Question: I need to make a mega menu similar to one as show in image below

So far i have been able to make it work to some extent example on <URL>.
So far i have some design issue and one functionality issue.
When i try to hide the default text for each dropdown menu '//$(this).find(".nav-info").hide();' then Menu 4 & 5 does not show up on right side.
I am actually trying to create a menu similar to one as on this <URL>.
One this website they also show a default text for parent menu which i dont need actually.
I modified script to show the first li of submenu it works find for Parent menu ONE, TWO but creates alignment problem for MENU FOUR and FIVE.
I would appreciate if some can help me fix this issue...
CODE
'''
<div class="container_16">
<div class="nav-main grid_16">
<div class="wrap-nav-media">
<ul id="nav-top-media">
<!-- ONE -->
<li class="nav-item-1"><a href="../company-overview">Parent Menu One</a>
<div style="display: none;" class="inner-nav-media">
<ul>
<li class=""><a class="current" href="../directors" rel="sub-1-relative-1">sub-1-relative-1</a>
</li>
<li class=""><a class="current" href="../management-team" rel="sub-1-relative-2">sub-1-relative-2</a>
</li>
<li class="last"><a class="current" href="../tems.html" rel="sub-1-relative-3">sub-1-relative-3</a>
</li>
</ul>
<div style="display: block;" class="menu-page first" id="mega-sub-1-relative-1"> <a href="../board-of-directors" title="Board of Directors" rel="nofollow" class="thumb">
<div style="height:80px width:80px; background-color:yellow;float:right;">IMAGE</div>
</a>
<div>
<p>Brief Contents will show up here sub-1-relative-1</p>
</div>
</div>
<div style="display: block;" class="menu-page" id="mega-sub-1-relative-2"> <a href="../management-team" title="Management Team" rel="nofollow" class="thumb">
<div style="height:80px width:80px; background-color:yellow; float:right;">IMAGE</div>
</a>
<div>
<p>Brief Contents will show up here sub-1-relative-2</p>
</div>
</div>
<div style="display: none;" class="menu-page" id="mega-sub-1-relative-3"> <a href="../vision.html" title="Vision" rel="nofollow" class="thumb">
<div style="height:80px width:80px; background-color:yellow;float:right;">IMAGE</div>
</a>
<div>
<p>Brief Contents will show up here sub-1-relative-3</p>
</div>
</div>
</div>
</li>
<!-- TWO -->
<li class="nav-item-2"> <a href="../capabilities">Parent Menu TWO</a>
<div style="display: none;" class="inner-nav-media">
<ul>
<li class=""><a class="current" href="../infrastructure" rel="sub-2-relative-1">sub-2-relative-1</a>
</li>
<li class=""><a class="current" href="../capabilities/building" rel="sub-2-relative-2">sub-2-relative-2</a>
</li>
<li class="last"><a class="current" href="../capabilities/rail" rel="sub-2-relative-3">sub-2-relative-3</a>
</li>
</ul>
<div style="display: none;" class="menu-page first" id="mega-sub-2-relative-1"> <a href="../infrastructure" title="Infrastructure" rel="nofollow" class="thumb">
<div style="height:80px width:80px; background-color:yellow;float:right;">IMAGE</div>
</a>
<div>
<p>Brief Contents will show up here sub-2-relative-1</p>
</div>
</div>
<div style="display: none;" class="menu-page" id="mega-sub-2-relative-2"> <a href="../building" title="Building" rel="nofollow" class="thumb">
<div style="height:80px width:80px; background-color:yellow;float:right;">IMAGE</div>
</a>
<div>
<p>Brief Contents will show up here sub-2-relative-2</p>
</div>
</div>
<div style="display: none;" class="menu-page" id="mega-sub-2-relative-3"> <a href="../rail" title="Rail" rel="nofollow" class="thumb">
<div style="height:80px width:80px; background-color:yellow;float:right;">IMAGE</div>
</a>
<div>
<p>Brief Contents will show up here sub-2-relative-3</p>
</div>
</div>
</div>
</li>
<li class="nav-item-3"><a href="../projects">THREE</a>
</li>
<li class="nav-item-4"> <a href="../-businesses">FOUR</a>
<div style="display: none;" class="inner-nav-media">
<div style="display: block; float:right;" class="menu-page nav-info"> <a class="thumb" rel="nofollow" title=" Businesses" href="../businesses">
<div style="height:80px width:80px; background-color:yellow;float:right;">IMAGE</div>
</a>
<div>
<p>TEXT will be here...</p>
</div>
</div>
<ul>
<li class=""> <a class="current" href="2.html" rel="sub-4-relative-1">sub-4-relative-1</a>
</li>
<li class=""> <a class="current" href="1.html" rel="sub-4-relative-2">sub-4-relative-2</a>
</li>
</ul>
<div style="display: none;" class="menu-page first" id="mega-sub-4-relative-1"> <a href="../group.html" title="" rel="nofollow" class="thumb">
<img src="HLG-Mega-Menu_files/20110602_1-ARG.jpg" alt="">
</a>
<div>
<p>TEXT will be here...</p>
</div>
</div>
<div style="display: none;" class="menu-page" id="mega-sub-4-relative-2"> <a href="../advance-water-and-environmentawe.html" title="Advance Water and Environment (AWE)" rel="nofollow" class="thumb">
<img src="HLG-Mega-Menu_files/20121024_AWG-220x165.jpg" alt="Advance Water and Environment (AWE)">
</a>
<div>
<p>TEXT will be here...</p>
</div>
</div>
</div>
</li>
<li class="last nav-item-5"><a href="../sustainability">FIVE</a>
<div style="display: none;" class="inner-nav-media">
<div style="display: block;" class="menu-page nav-info"> <a class="thumb" rel="nofollow" title="" href="">
<div style="height:80px width:80px; background-color:yellow;float:right;">IMAGE</div>
</a>
<div>
<p>This is Default text when i try to hide this then this menu moves to left</p>
</div>
</div>
<ul>
<li class=""><a class="current" href="" rel="sub-5-relative-1">sub-5-relative-1</a>
</li>
<li class=""><a class="current" href="" rel="sub-5-relative-2">sub-5-relative-2</a>
</li>
<li class=""><a class="current" href="" rel="sub-5-relative-3">sub-5-relative-3</a>
</li>
<li class="last"><a class="current" href="" rel="sub-5-relative-4">sub-5-relative-4</a>
</li>
</ul>
<div style="display: none;" class="menu-page first" id="mega-sub-5-relative-1"> <a href="../safety.html" title="" rel="nofollow" class="thumb">
<div style="height:80px width:80px; background-color:yellow;float:right;">IMAGE</div>
</a>
<div>
<p>Brief Contents will show up here sub-5-relative-3</p>
</div>
</div>
<div style="display: none;" class="menu-page" id="mega-sub-5-relative-2"> <a href="../environment.html" title="Environment" rel="nofollow" class="thumb">
<div style="height:80px width:80px; background-color:yellow;float:right;">IMAGE</div>
</a>
<div>
<p>Brief Contents will show up here sub-5-relative-2</p>
</div>
</div>
<div style="display: none;" class="menu-page" id="mega-sub-5-relative-3"> <a href="../community.html" title="Community" rel="nofollow" class="thumb">
<div style="height:80px width:80px; background-color:yellow;float:right;">IMAGE</div>
</a>
<div>
<p>Brief Contents will show up here sub-5-relative-3</p>
</div>
</div>
<div style="display: none;" class="menu-page" id="mega-sub-5-relative-4"> <a href="../quality.html" title="Quality" rel="nofollow" class="thumb">
<div style="height:80px width:80px; background-color:yellow;float:right;">IMAGE</div>
</a>
<div>
<p>Brief Contents will show up here sub-5-relative-4</p>
</div>
</div>
</div>
</li>
</ul>
</div>
</div>
</div>
</div>
'''
UPDATE:
WHEN i try to hide html code block show below it break the alignment of MENU FOUR & FIVE using '$(this).find(".nav-info").hide();'
'''
<div style="display: block;" class="menu-page nav-info"> <a class="thumb" rel="nofollow" title="" href="">
<div style="height:80px width:80px; background-color:yellow;float:right;">IMAGE</div>
</a>
<div>
<p>This is Default text when i try to hide this then this menu moves to left</p>
</div>
</div>
'''
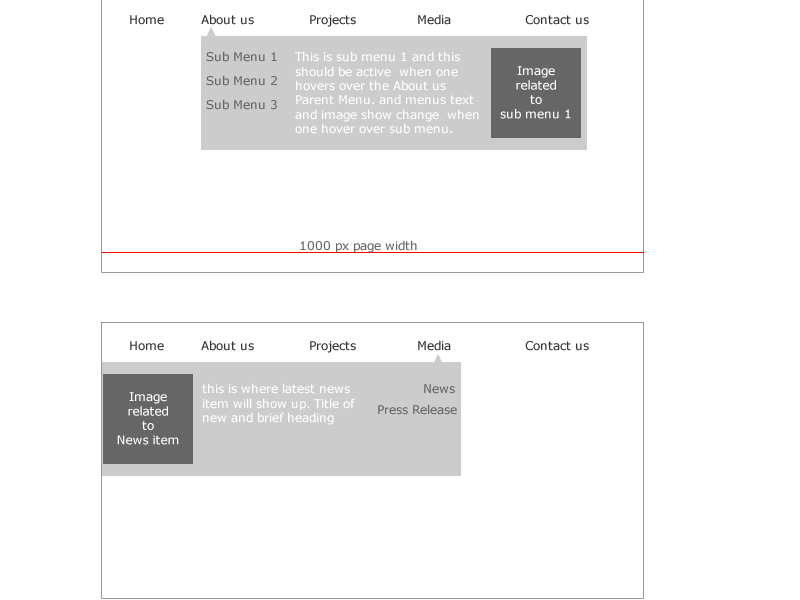
Answer: I checked the site you were referring for the example And you can achieve the same with plain CSS and few lines of jQuery. Here is my way:
'''
<nav class="nav-wrapper">
<ul class="nav">
<li><a href="#">Menu One</a>
<div class="dropdown">
<ul>
<li><a href="#">Sub menu one</a>
<div class="dd-panel">
<img class="media" src="http://lorempixel.com/200/160/animals/" alt="image" />
<p class="media-caption"><strong>Menu one - sub menu one</strong>Aliquam erat volutpat. Quisque porta varius tortor, ac luctus lorem condimentum vel. Mauris venenatis justo id fringilla tincidunt.</p>
</div>
</li>
<li><a href="#">Sub menu two</a>
<div class="dd-panel">
<img class="media" src="http://lorempixel.com/200/160/" alt="image" />
<p class="media-caption"><strong>Menu one - sub menu two</strong>Aliquam erat volutpat. Quisque porta varius tortor, ac luctus lorem condimentum vel. Mauris venenatis justo id fringilla tincidunt.</p>
</div>
</li>
<li><a href="#">Sub menu three</a>
<div class="dd-panel">
<img class="media" src="http://lorempixel.com/200/160/business/" alt="image" />
<p class="media-caption"><strong>Menu one - sub menu three</strong>Aliquam erat volutpat. Quisque porta varius tortor, ac luctus lorem condimentum vel. Mauris venenatis justo id fringilla tincidunt.</p>
</div>
</li>
<li><a href="#">Sub menu four</a>
<div class="dd-panel">
<img class="media" src="http://lorempixel.com/200/160/people/" alt="image" />
<p class="media-caption"><strong>Menu one - sub menu four</strong>Aliquam erat volutpat. Quisque porta varius tortor, ac luctus lorem condimentum vel. Mauris venenatis justo id fringilla tincidunt.</p>
</div>
</li>
</ul>
</div>
</li>
<li><a href="#">Menu Two</a></li>
<li><a href="#">Menu Three</a>
<div class="dropdown">
<ul>
<li><a href="#">sample link</a></li>
<li><a href="#">sample link</a></li>
<li><a href="#">sample link</a></li>
<li><a href="#">sample link</a></li>
</ul>
</div>
</li>
<li><a href="#">Menu Long Three</a></li>
<li><a href="#">Menu Four &amp; Long</a>
<div class="dropdown">
<ul>
<li><a href="#">Sub menu inner</a>
<div class="dd-panel">
<img class="media" src="http://lorempixel.com/200/160/animals/" alt="image" />
<p class="media-caption"><strong>Menu Four &amp; Long - sub menu inner </strong>Lorem ipsum dolor sit amet, consectetur adipiscing elit. Nullam turpis magna, condimentum sit amet interdum quis, gravida accumsan risus. Donec vulputate dolor in turpis ornare, sed dictum ligula pretium. Nullam sed dolor mollis magna auctor porttitor. Duis sem sem, pretium non lorem vitae, lacinia eleifend ligula. Aliquam ipsum erat, gravida eget hendrerit in, fermentum vel odio. Aliquam erat volutpat. Quisque porta varius tortor, ac luctus lorem condimentum vel. Mauris venenatis justo id fringilla tincidunt. </p>
</div>
</li>
<li><a href="#">Sub menu two</a>
<div class="dd-panel">
<img class="media" src="http://lorempixel.com/200/160/animals/" alt="image" />
<p class="media-caption"><strong>Menu one - sub menu one</strong>Aliquam erat volutpat. Quisque porta varius tortor, ac luctus lorem condimentum vel. Mauris venenatis justo id fringilla tincidunt.</p>
</div>
</li>
<li><a href="#">Sub menu three</a>
<div class="dd-panel">
<img class="media" src="http://lorempixel.com/200/160/animals/" alt="image" />
<p class="media-caption"><strong>Menu one - sub menu one</strong>Aliquam erat volutpat. Quisque porta varius tortor, ac luctus lorem condimentum vel. Mauris venenatis justo id fringilla tincidunt.</p>
</div>
</li>
<li><a href="#">Sub menu four</a></li>
<li><a href="#">Sub menu having long texxt</a>
<div class="dd-panel">
<img class="media" src="http://lorempixel.com/200/160/animals/" alt="image" />
<p class="media-caption"><strong>Menu one - sub menu one</strong>Aliquam erat volutpat. Quisque porta varius tortor, ac luctus lorem condimentum vel. Mauris venenatis justo id fringilla tincidunt.</p>
</div>
</li>
<li><a href="#">Sub menu lorem ipsum dolor sit amet</a></li>
<li><a href="#">Sub menu three consectqtero</a>
<div class="dd-panel">
<img class="media" src="http://lorempixel.com/200/160/animals/" alt="image" />
<p class="media-caption"><strong>Menu one - sub menu one</strong>Aliquam erat volutpat. Quisque porta varius tortor, ac luctus lorem condimentum vel. Mauris venenatis justo id fringilla tincidunt.</p>
</div>
</li>
<li><a href="#">Sub menu four</a></li>
</ul>
</div>
</li>
</ul>
</nav>
'''
'''
body {
font:normal 14px Arial, Sans-serif;
}
a {
text-decoration:none;
}
ul {
margin:0;
padding:0;
}
.nav {
width:940px;
margin:0 auto;
}
.nav li {
list-style:none;
position:relative;
}
.nav > li {
display:inline-block;
font-size:14px;
color:#ccc;
background:#444;
min-width:160px;
}
.nav > li > a {
padding:10px 20px;
color:#ccc;
display:block;
text-align:center;
}
.dropdown {
display:none;
position:absolute;
left:0;
top:100%;
color:#444;
min-height:160px;
background:#ccc;
}
.dropdown.has-panel {
width:600px;
}
.dropdown > ul {
width:180px;
background:#ccc;
}
.dropdown > ul > li {
position:static;
}
.dropdown > ul > li > a {
font-weight:bold;
text-transform:uppercase;
}
.dropdown-last {
left:auto;
right:0;
}
.dropdown-last > ul {
float:right;
}
.dropdown li > a {
color:#555;
padding:10px 20px;
border-bottom:1px solid #bbb;
display:block;
}
.dd-panel {
position:absolute;
background:#ccc;
left:180px;
top:0;
width:380px;
padding:20px;
display:none;
bottom:0;
}
.dropdown li:first-child .dd-panel,
.dropdown li:hover .dd-panel {
display:block;
}
.dropdown-last .dd-panel{
left:auto;
right:180px;
}
.dd-panel > .media {
float:left;
margin:3px 20px 10px 0;
max-height:130px;
}
.media-caption {
margin:0;
}
.dropdown li a:hover {
color:#000;
background:#bfbfbf;
}
.nav li:hover {
background:#ccc;
}
.nav li:hover > a {
color:#444;
}
.nav li:hover .dropdown {
display:block;
}
'''
'''
$(document).ready(function(){
$(".nav").on("mouseenter", " > li", function(){
/*if dropdown is likely to go out of parent nav then right align it :) */
if (($(this).offset().left) + 600 > $('.nav').width()) {
$(this).find(".dropdown").addClass("dropdown-last");
}
});
/* if dropdnw*/
$(".dropdown").each(function(){
var $this = $(this);
if($this.find(".dd-panel").length > 0){
$this.addClass('has-panel');
}
});
});
'''
See it working on JSFIDDLE: <URL>